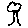
Label: tree